Interaction volume radius: 10 \u00c5
Interaction volume height: 20 \u00c5
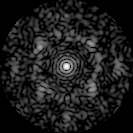
Disorder parameter: 0.6771